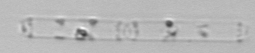
Label: Cerataulina_pelagica